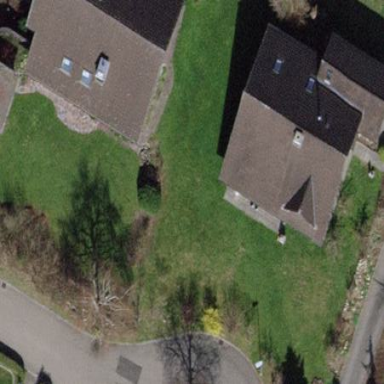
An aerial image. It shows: Simple and straightforward house.